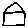
Label: house